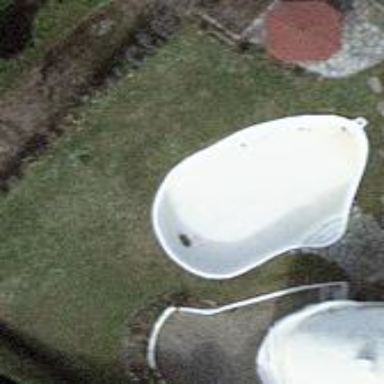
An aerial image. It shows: Swimming pool located in leisure land.